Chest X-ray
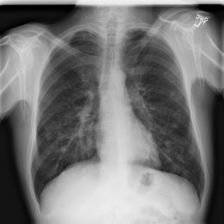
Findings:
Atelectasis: negative
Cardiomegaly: negative
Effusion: negative
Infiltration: negative
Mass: positive
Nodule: negative
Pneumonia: negative
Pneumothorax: negative
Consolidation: negative
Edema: negative
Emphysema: negative
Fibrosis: negative
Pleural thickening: negative
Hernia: negative